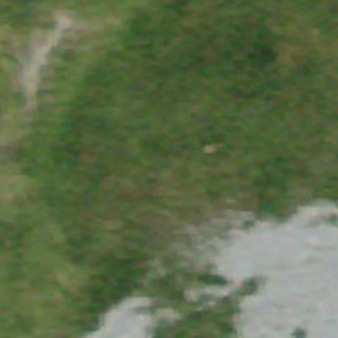
Label: other